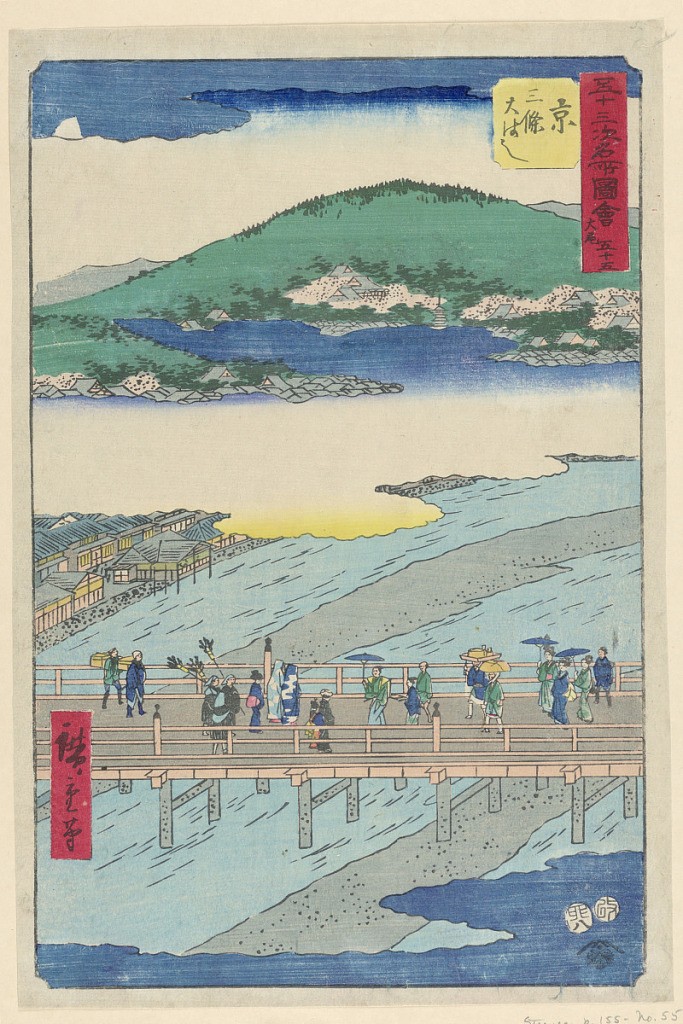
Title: View of a Bridge
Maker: Ando Hiroshige, Japanese, 1797–1858
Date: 1797-1858
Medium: Woodblock print in colored ink on paper
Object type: Print
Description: Here is a scene of people gathering on a bridge. It appears that two people, covered from head to toe, are the focal point. Everyone else is circling them. In the background are blue and yellow clouds covering the city. Darker blue clouds loom ahead on top of the print.